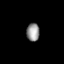
Tissue: prostate
Cell type: T cells
Senescence score: 0.7177
Nuclear area (px): 228
Mean DAPI intensity: 148.211